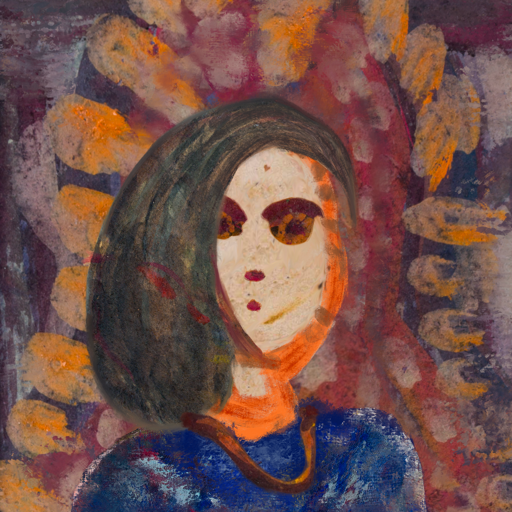
Background: Doll, Head And Neck Front: Rupkatha, Face Front: Doll, Bust: Irani, Hair Front: Gypsy_Mother, Head Accessory: Blank, Second Necklace: Comrade, Necklace: Blank, Baby: Blank